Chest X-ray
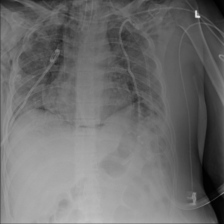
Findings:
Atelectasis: negative
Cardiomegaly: negative
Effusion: negative
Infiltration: negative
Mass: negative
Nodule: negative
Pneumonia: negative
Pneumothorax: negative
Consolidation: negative
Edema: negative
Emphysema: negative
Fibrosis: negative
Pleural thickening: negative
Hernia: negative